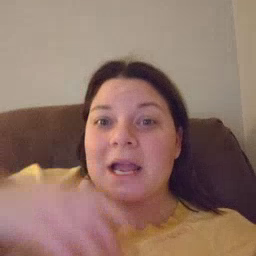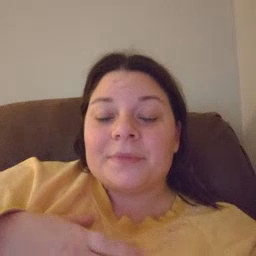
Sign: time